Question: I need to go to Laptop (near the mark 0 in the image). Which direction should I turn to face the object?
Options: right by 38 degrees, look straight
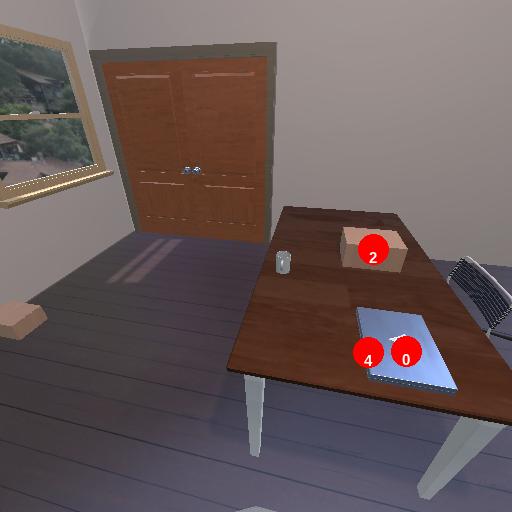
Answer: right by 38 degrees